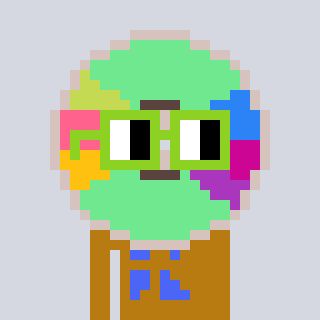
a pixel art character with square light green glasses, a cd-shaped head and a gold-colored body on a cool background